Question: I'm trying to create a new Android project using Gradle build system, with IntelliJ 13.1.2 CE.
From the "New Project" menu, I select Android, then Gradle: Android Module, and proceed further to create my project.
The trouble is : I can't "run" the project there after, having instead a weird error.
Using Gradle in command line works properly. But selecting my app as build configuration, and hitting run, result with the following error :

'''
Information: 1 error
Information: 0 warnings
Error: java.lang.UnsupportedOperationException
'''
I'm not able to get more information than that. And, I insist, building and installing with Gradle works properly from command line, and from within IntelliJ. (gradlew works as well)
So my questions are:
- Was anyone confronted with this issue ?
- If not, does anyone know how to get more information from IntelliJ ?
Also, I'm working on a Mac with OSX Maverick
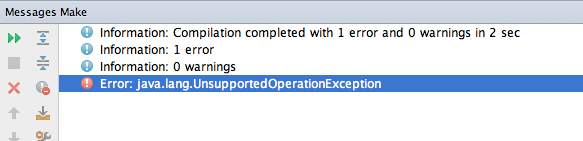
Answer: I found a "fix" for those interested, of with the same issue.
It looks like, since OSX Maverick, setting the proxy system-wide writes down some java system wide property, and so the proxy is applied globally for IntelliJ (or some weird stuff, I'm not so sure) and Gradle
Anyway, if you set your system wide proxy, and in IntelliJ -> Preferences -> HTTP Proxy : No Proxy, then, weirdly, IntelliJ will use the system wide proxy, and Gradle will work as well.

You can try to check updates, if you want to be sure it works (and it will)